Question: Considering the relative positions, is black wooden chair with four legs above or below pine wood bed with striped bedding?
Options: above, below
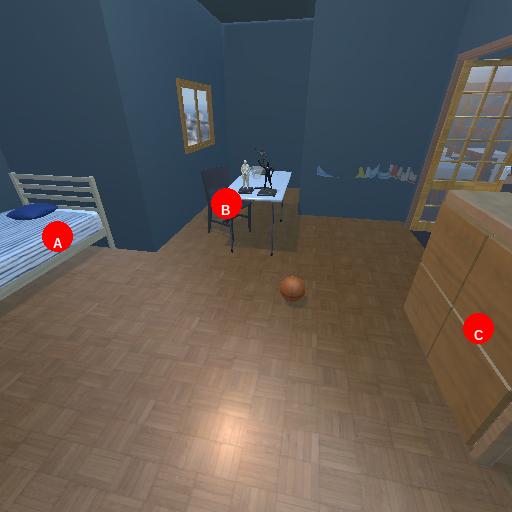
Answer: above